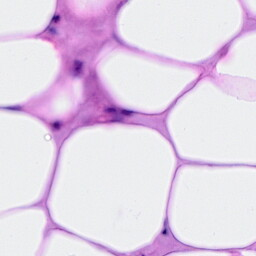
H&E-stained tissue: Breast